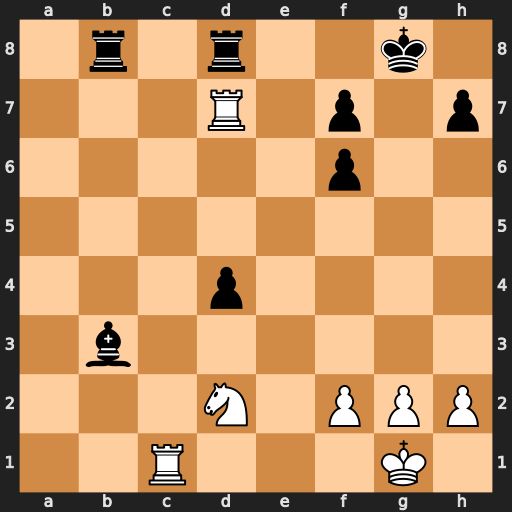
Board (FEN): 1r1r2k1/3R1p1p/5p2/8/3p4/1b6/3N1PPP/2R3K1
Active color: w
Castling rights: -
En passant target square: -
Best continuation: Rxd8+ Rxd8 Nxb3